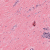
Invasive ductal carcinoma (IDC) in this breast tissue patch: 0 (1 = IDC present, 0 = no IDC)